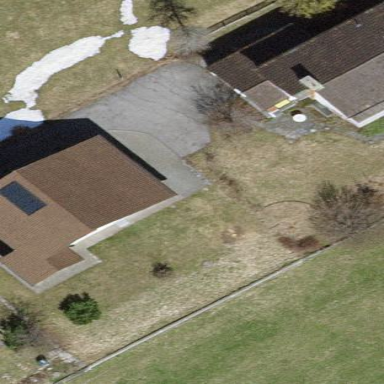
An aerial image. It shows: Simple and straightforward house.